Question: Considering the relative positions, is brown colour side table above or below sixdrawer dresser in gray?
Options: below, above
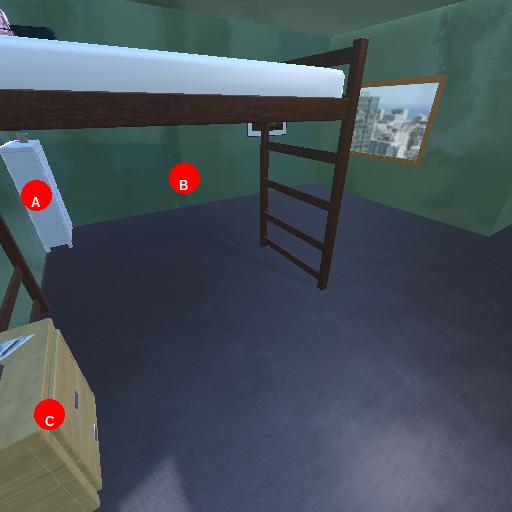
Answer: below